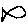
Label: fish